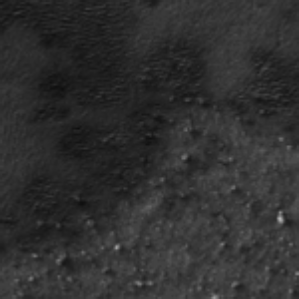
Label: frost